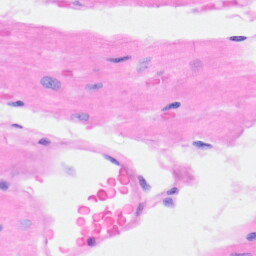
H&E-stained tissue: Heart